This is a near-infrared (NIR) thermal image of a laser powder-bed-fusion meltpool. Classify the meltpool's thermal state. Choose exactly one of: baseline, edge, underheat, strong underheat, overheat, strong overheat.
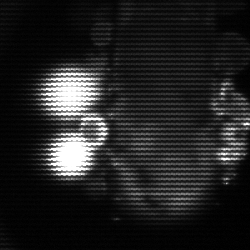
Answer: strong underheat